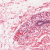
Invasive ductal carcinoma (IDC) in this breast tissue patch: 0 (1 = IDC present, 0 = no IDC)